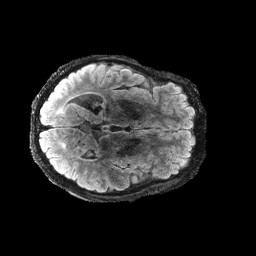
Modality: FLAIR
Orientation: axial
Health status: ill
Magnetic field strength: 3 T